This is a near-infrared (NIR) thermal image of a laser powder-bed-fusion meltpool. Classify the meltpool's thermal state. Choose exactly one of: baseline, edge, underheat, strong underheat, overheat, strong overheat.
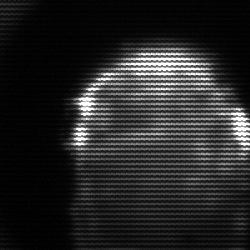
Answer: baseline